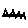
Label: zigzag